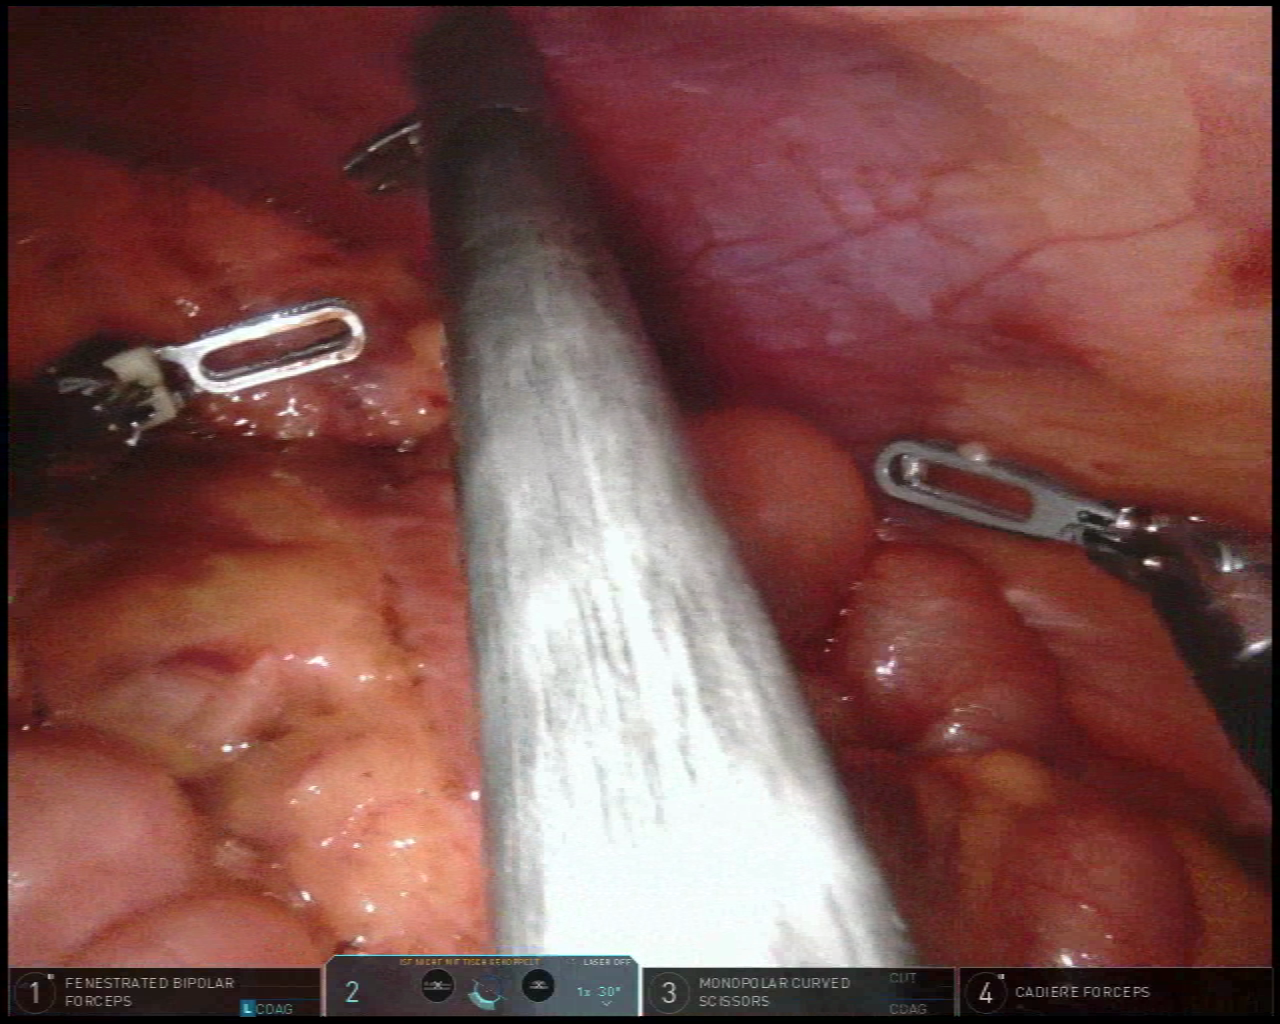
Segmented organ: abdominal_wall
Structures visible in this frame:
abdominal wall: yes
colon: yes
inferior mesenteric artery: no
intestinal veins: no
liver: no
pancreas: no
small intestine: no
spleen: no
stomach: no
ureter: no
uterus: no
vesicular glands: no